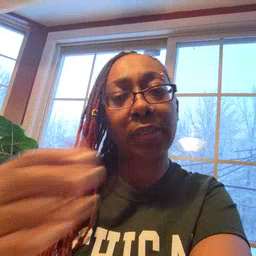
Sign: wait